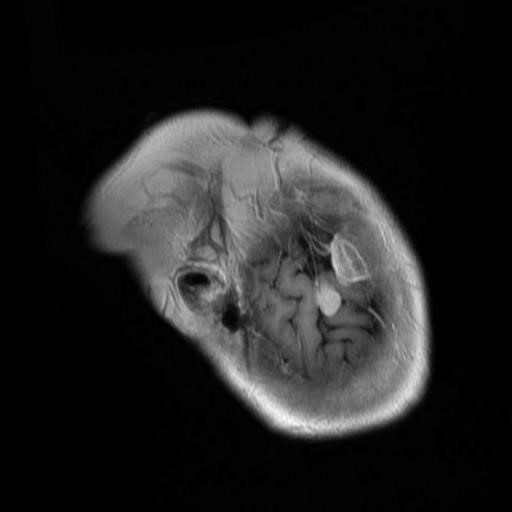
Label: brain_menin